Current action and preconditions to check: trajectory_clear

Your task: For each precondition in the list above, predict whether it will hold at this action.

Consider the current scene as observed from the mobile robot's camera, and analyze the predicted future states of all dynamic agents (e.g., people, animals, vehicles, or any moving entities) within the NEXT SECOND.

IMPORTANT: Only answer "very likely" if you are absolutely certain—based on strong, clear evidence—that a dynamic agent will violate the precondition in the predicted future state. Do NOT answer "very likely" for unlikely, ambiguous, or low-probability risks.

Ask yourself for each precondition: Is there a high probability, with clear and convincing evidence, that the predicted future states of any dynamic agent will interfere with the predicted future state of the currently executing action within the NEXT SECOND, causing that precondition to fail?

Assess the risk level based on these predictions. Use "likely" or "very likely" if motions create a clear risk of interference.

Use "neutral" or "improbable" if agents are nearby but their predicted paths are clearly diverging or non-conflicting.

Failure Risk Categories: "very improbable", "improbable", "neutral", "likely", "very likely"

Answer Format: Output ONLY the probability_of_failure value from these categories: "very improbable", "improbable", "neutral", "likely", "very likely"

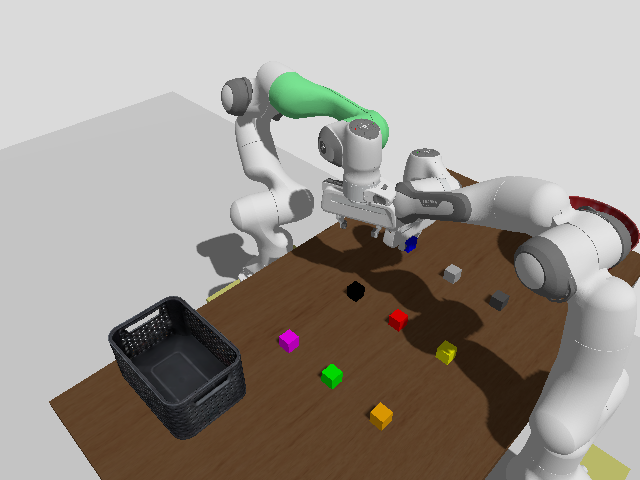

Answer: likely